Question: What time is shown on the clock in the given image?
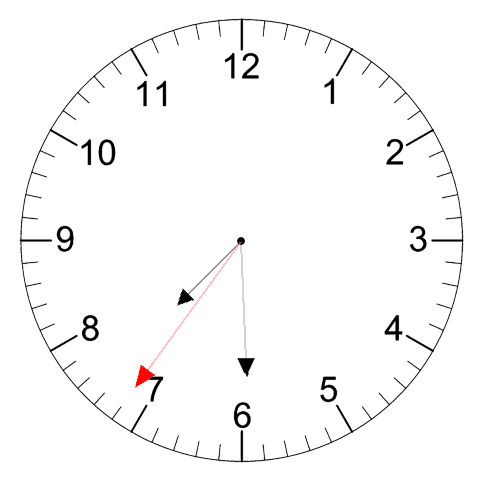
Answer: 07:29:36